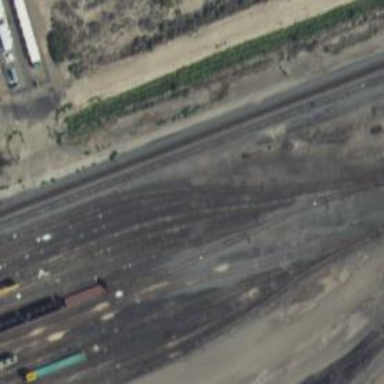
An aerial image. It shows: Abandoned railway.